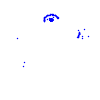
Particle: proton